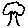
Label: tree